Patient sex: M
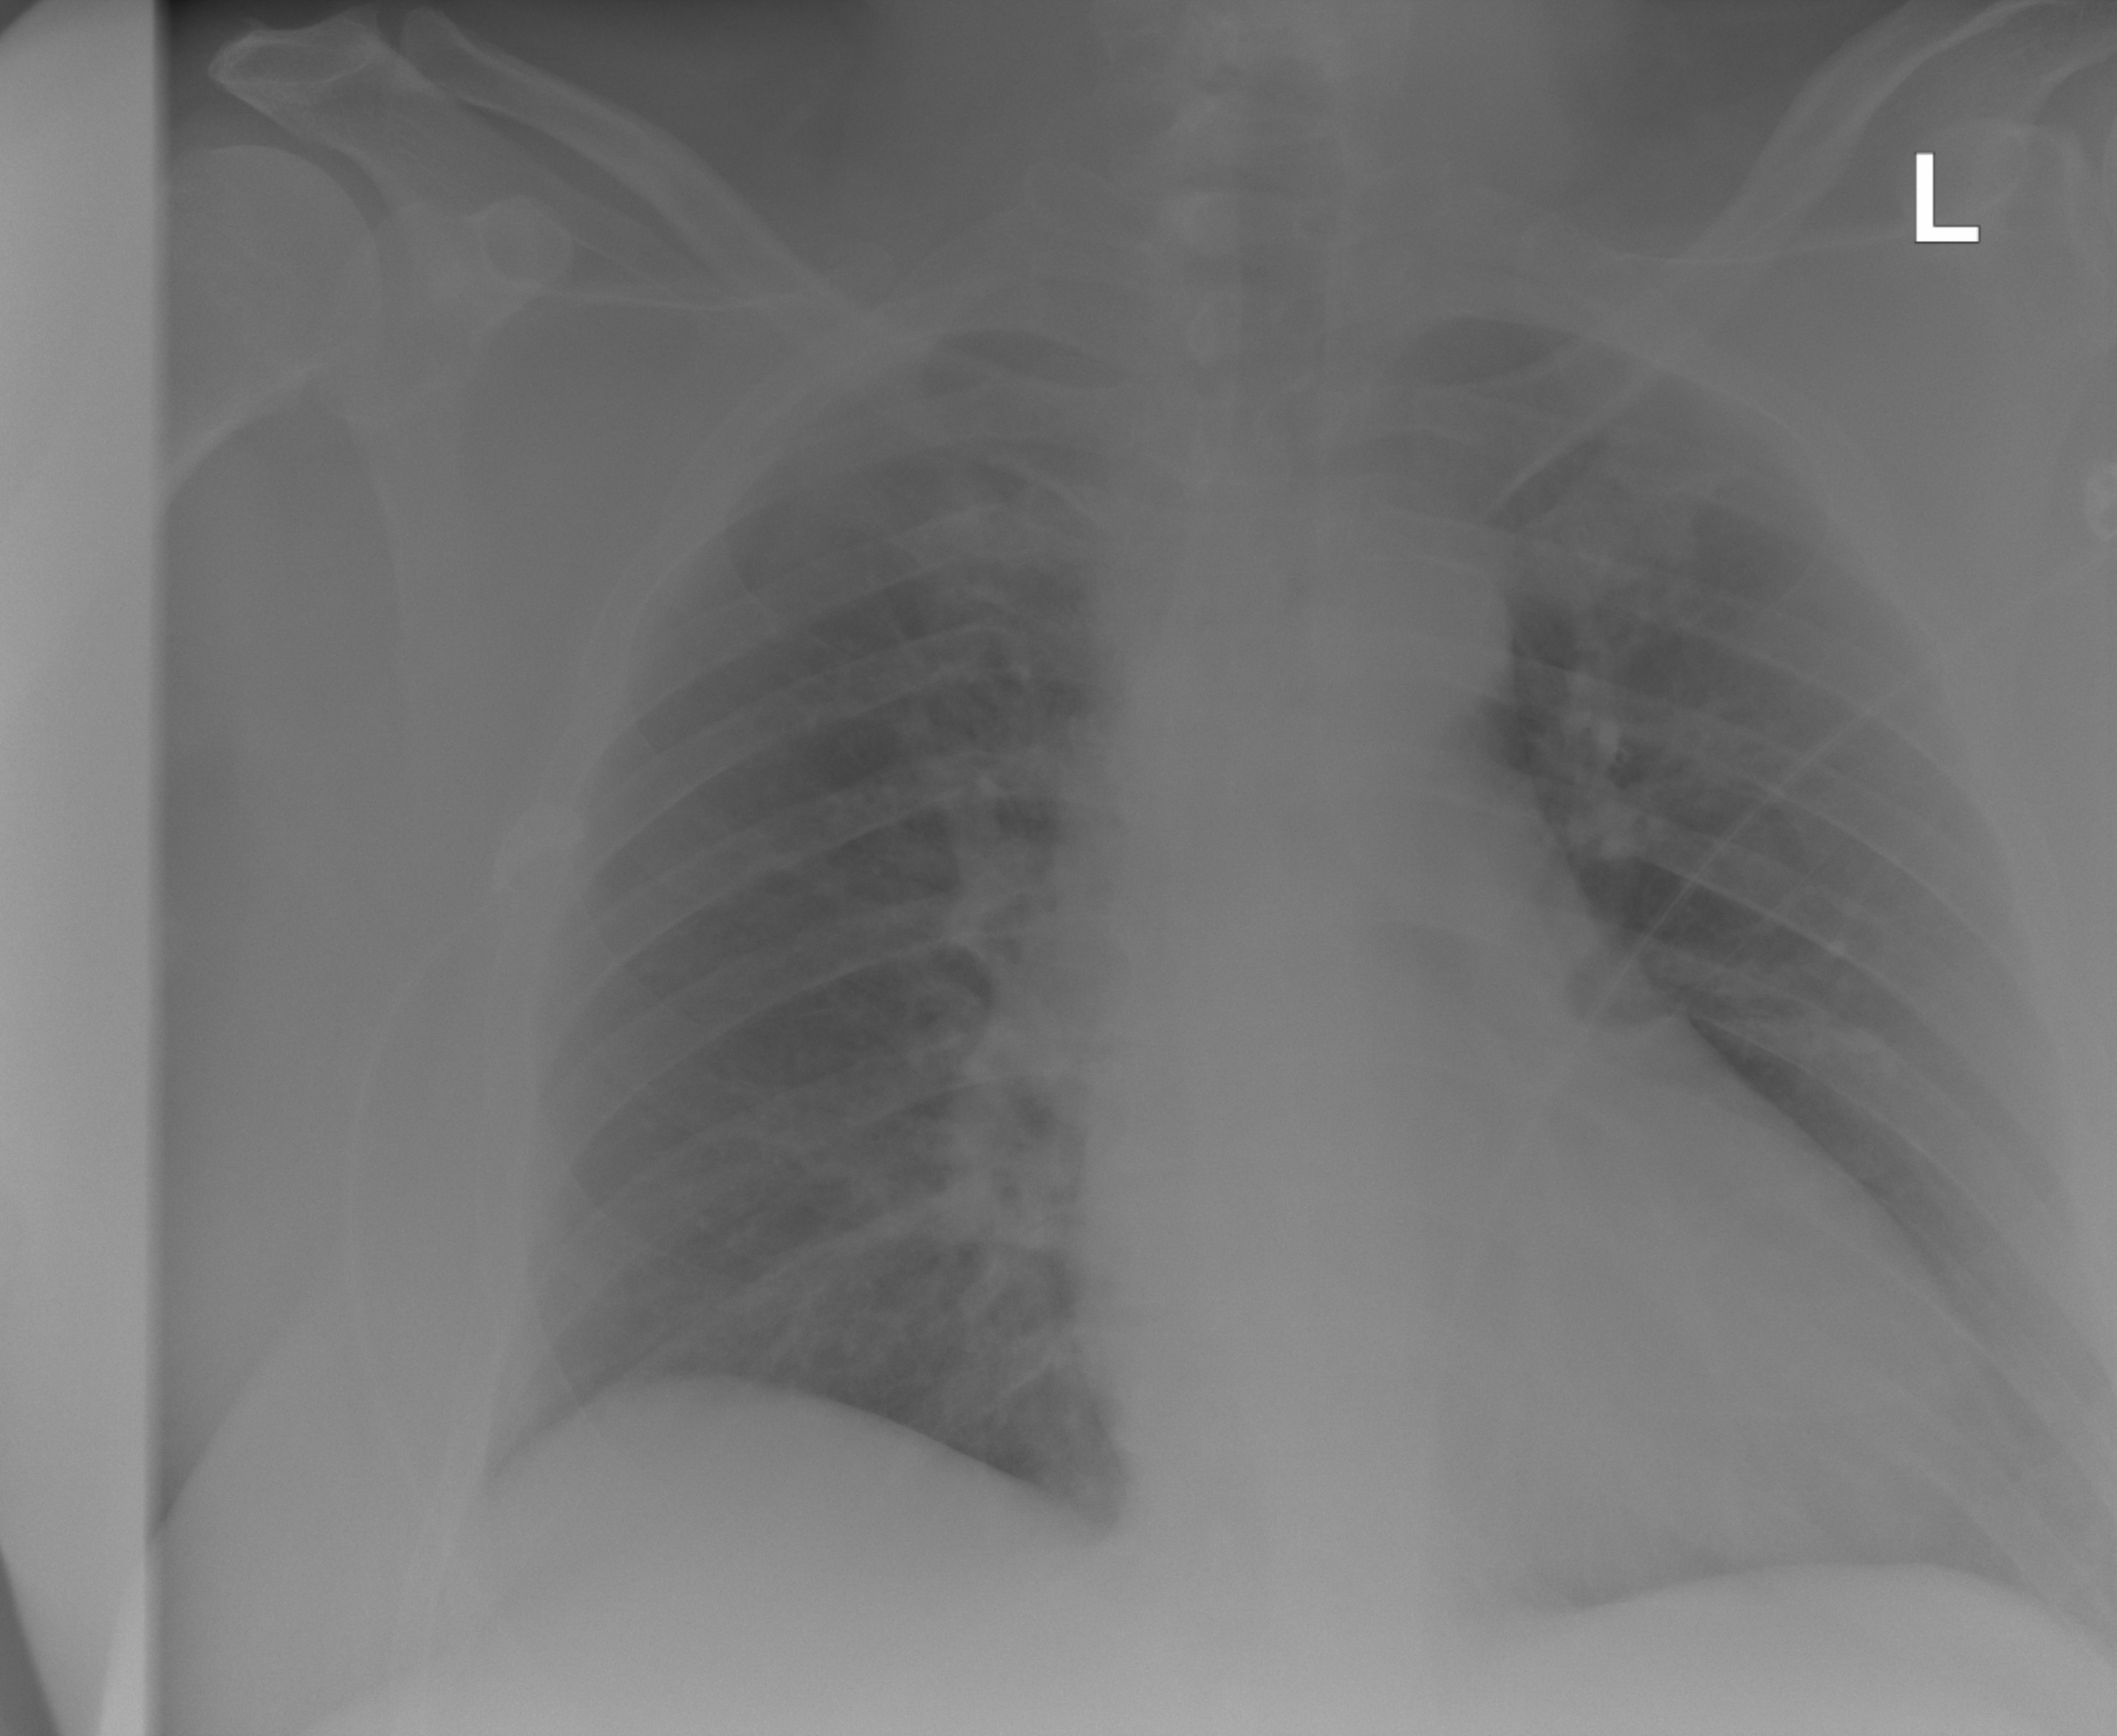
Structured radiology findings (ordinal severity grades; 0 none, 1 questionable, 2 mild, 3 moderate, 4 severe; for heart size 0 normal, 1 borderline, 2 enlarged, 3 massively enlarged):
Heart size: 1
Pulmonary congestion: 1
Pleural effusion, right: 0
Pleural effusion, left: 0
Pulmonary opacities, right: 0
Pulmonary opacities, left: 0
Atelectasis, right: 0
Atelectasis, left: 2